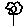
Label: flower